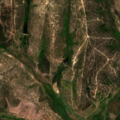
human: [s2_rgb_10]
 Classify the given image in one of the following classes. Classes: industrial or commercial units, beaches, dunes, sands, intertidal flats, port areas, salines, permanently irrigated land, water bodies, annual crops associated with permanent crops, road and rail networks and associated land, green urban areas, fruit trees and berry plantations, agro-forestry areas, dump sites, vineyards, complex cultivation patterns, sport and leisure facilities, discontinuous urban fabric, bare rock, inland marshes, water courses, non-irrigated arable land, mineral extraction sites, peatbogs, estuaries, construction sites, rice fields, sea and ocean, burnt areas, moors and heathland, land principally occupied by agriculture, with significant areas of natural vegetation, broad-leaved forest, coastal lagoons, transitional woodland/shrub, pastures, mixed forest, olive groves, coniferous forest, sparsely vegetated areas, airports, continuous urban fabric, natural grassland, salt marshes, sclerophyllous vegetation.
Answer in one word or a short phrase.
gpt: non-irrigated arable land, agro-forestry areas, broad-leaved forest, transitional woodland/shrub